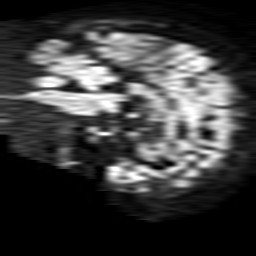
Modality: TRACE
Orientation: sagittal
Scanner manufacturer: philips
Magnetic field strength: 1.5 T
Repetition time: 3.686 s
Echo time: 0.09411 s